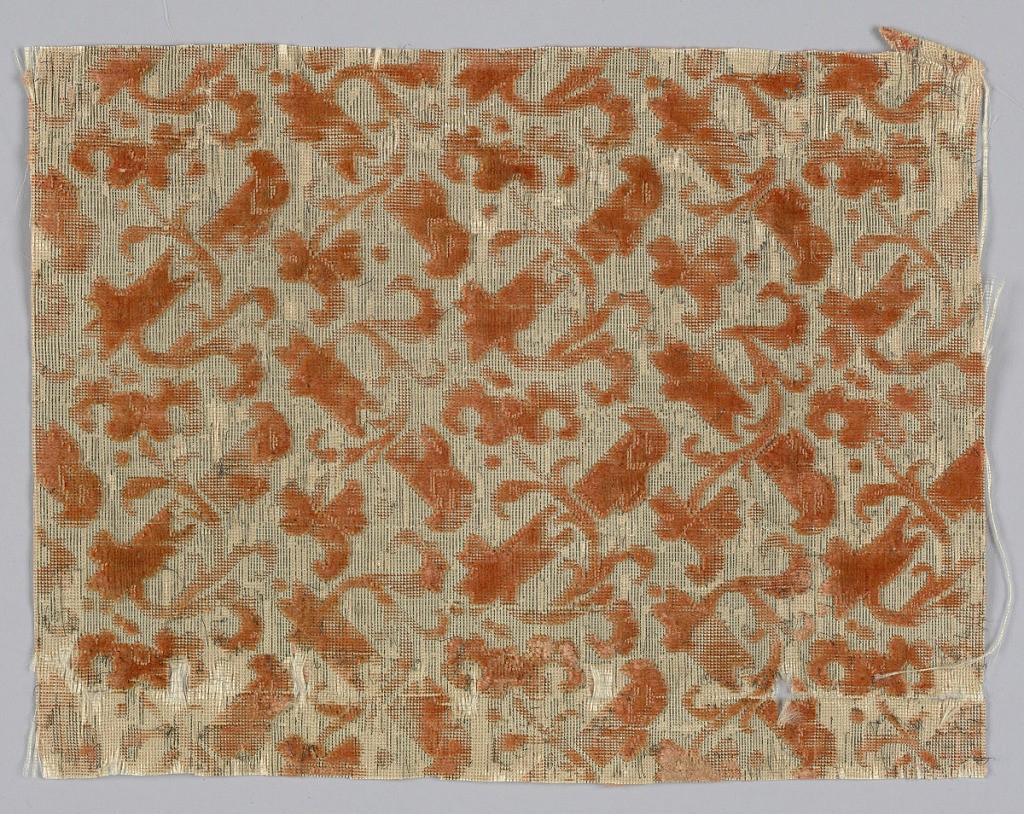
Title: Fragment
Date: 16th–17th century
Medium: silk, metallic thread Technique: cut and uncut supplementary warp pile (velvet) in a woven foundation
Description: Fragment of orange cut and uncut velvet in a white ground shot with silver thread has an alternating pattern of flower sprigs that intersect hooked barrettes.